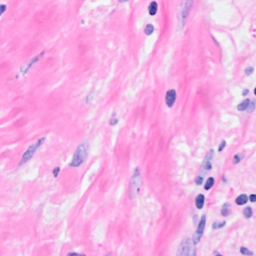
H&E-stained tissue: Breast